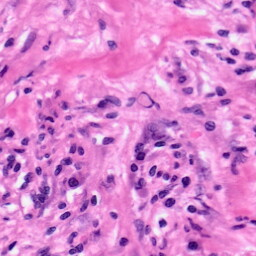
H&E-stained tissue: Pancreatic